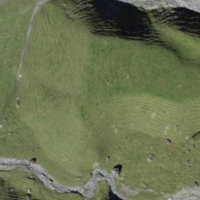
EUNIS habitat code: 23
Species observed at this site:
Pyrrhocorax graculus
Motacilla alba